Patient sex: M
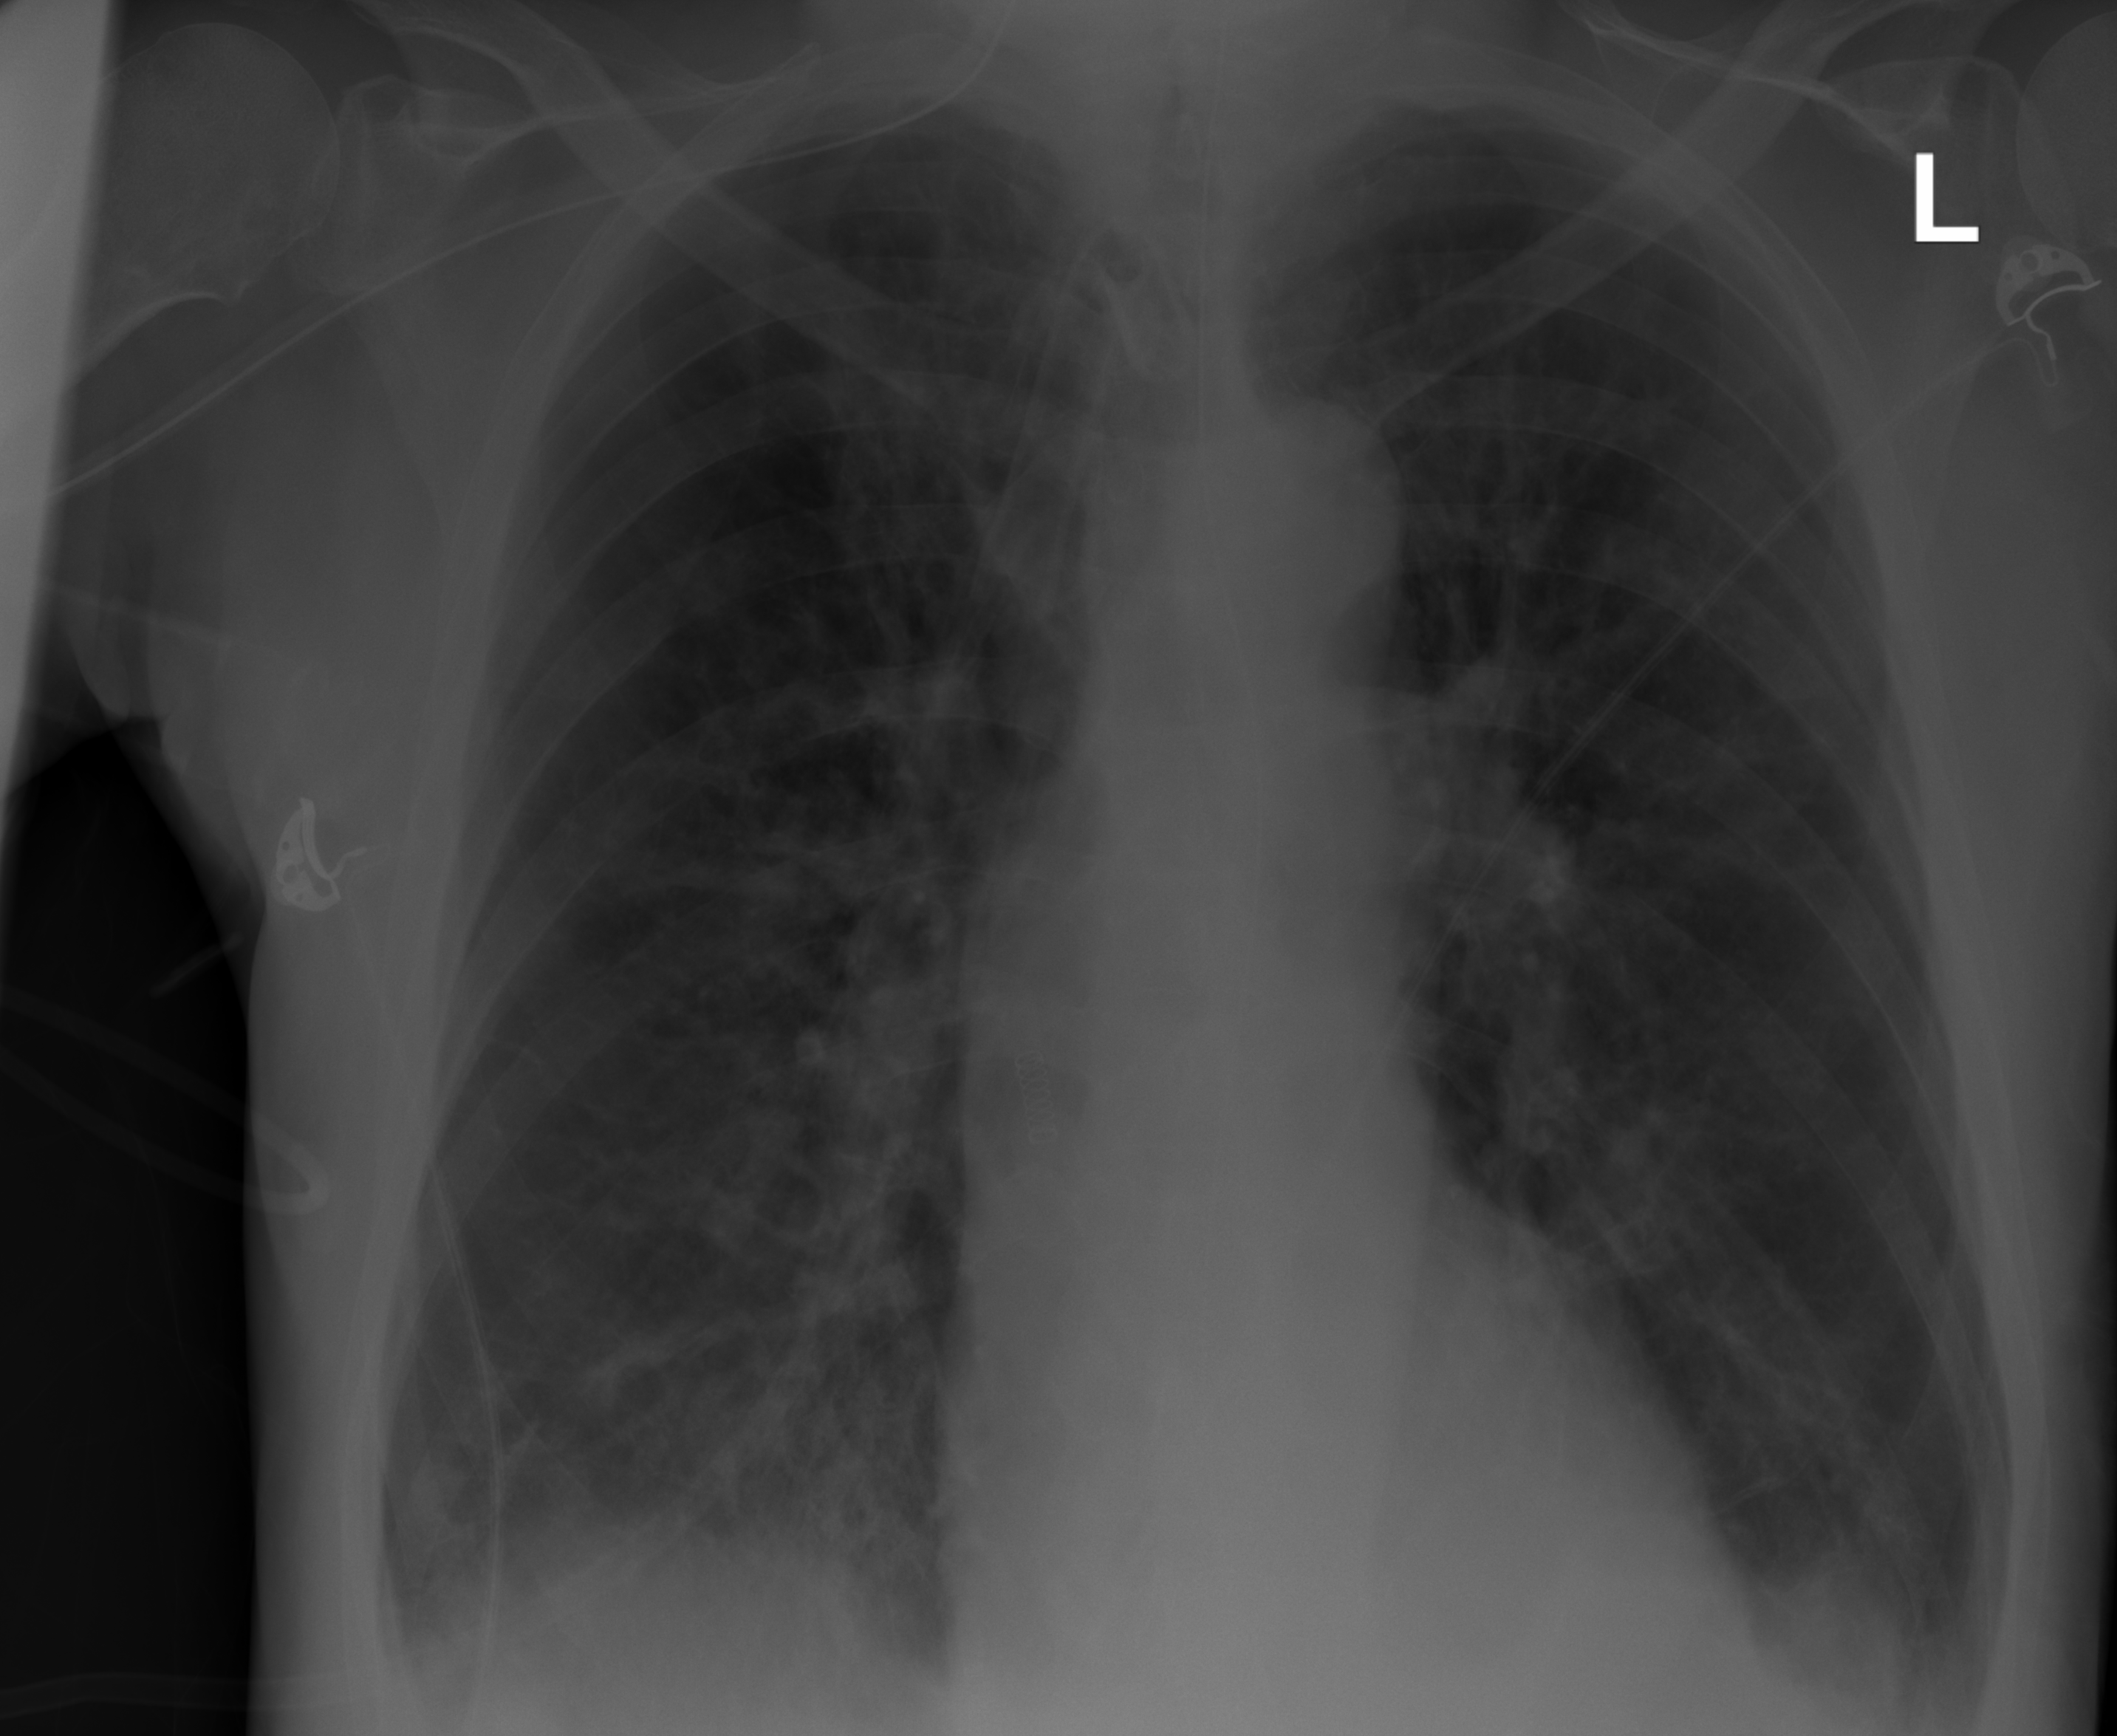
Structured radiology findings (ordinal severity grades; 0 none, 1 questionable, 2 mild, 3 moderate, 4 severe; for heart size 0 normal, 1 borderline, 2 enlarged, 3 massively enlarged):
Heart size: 0
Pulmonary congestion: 2
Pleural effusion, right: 0
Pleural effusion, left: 0
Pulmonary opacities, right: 0
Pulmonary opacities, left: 0
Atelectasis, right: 0
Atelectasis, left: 0